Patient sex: M
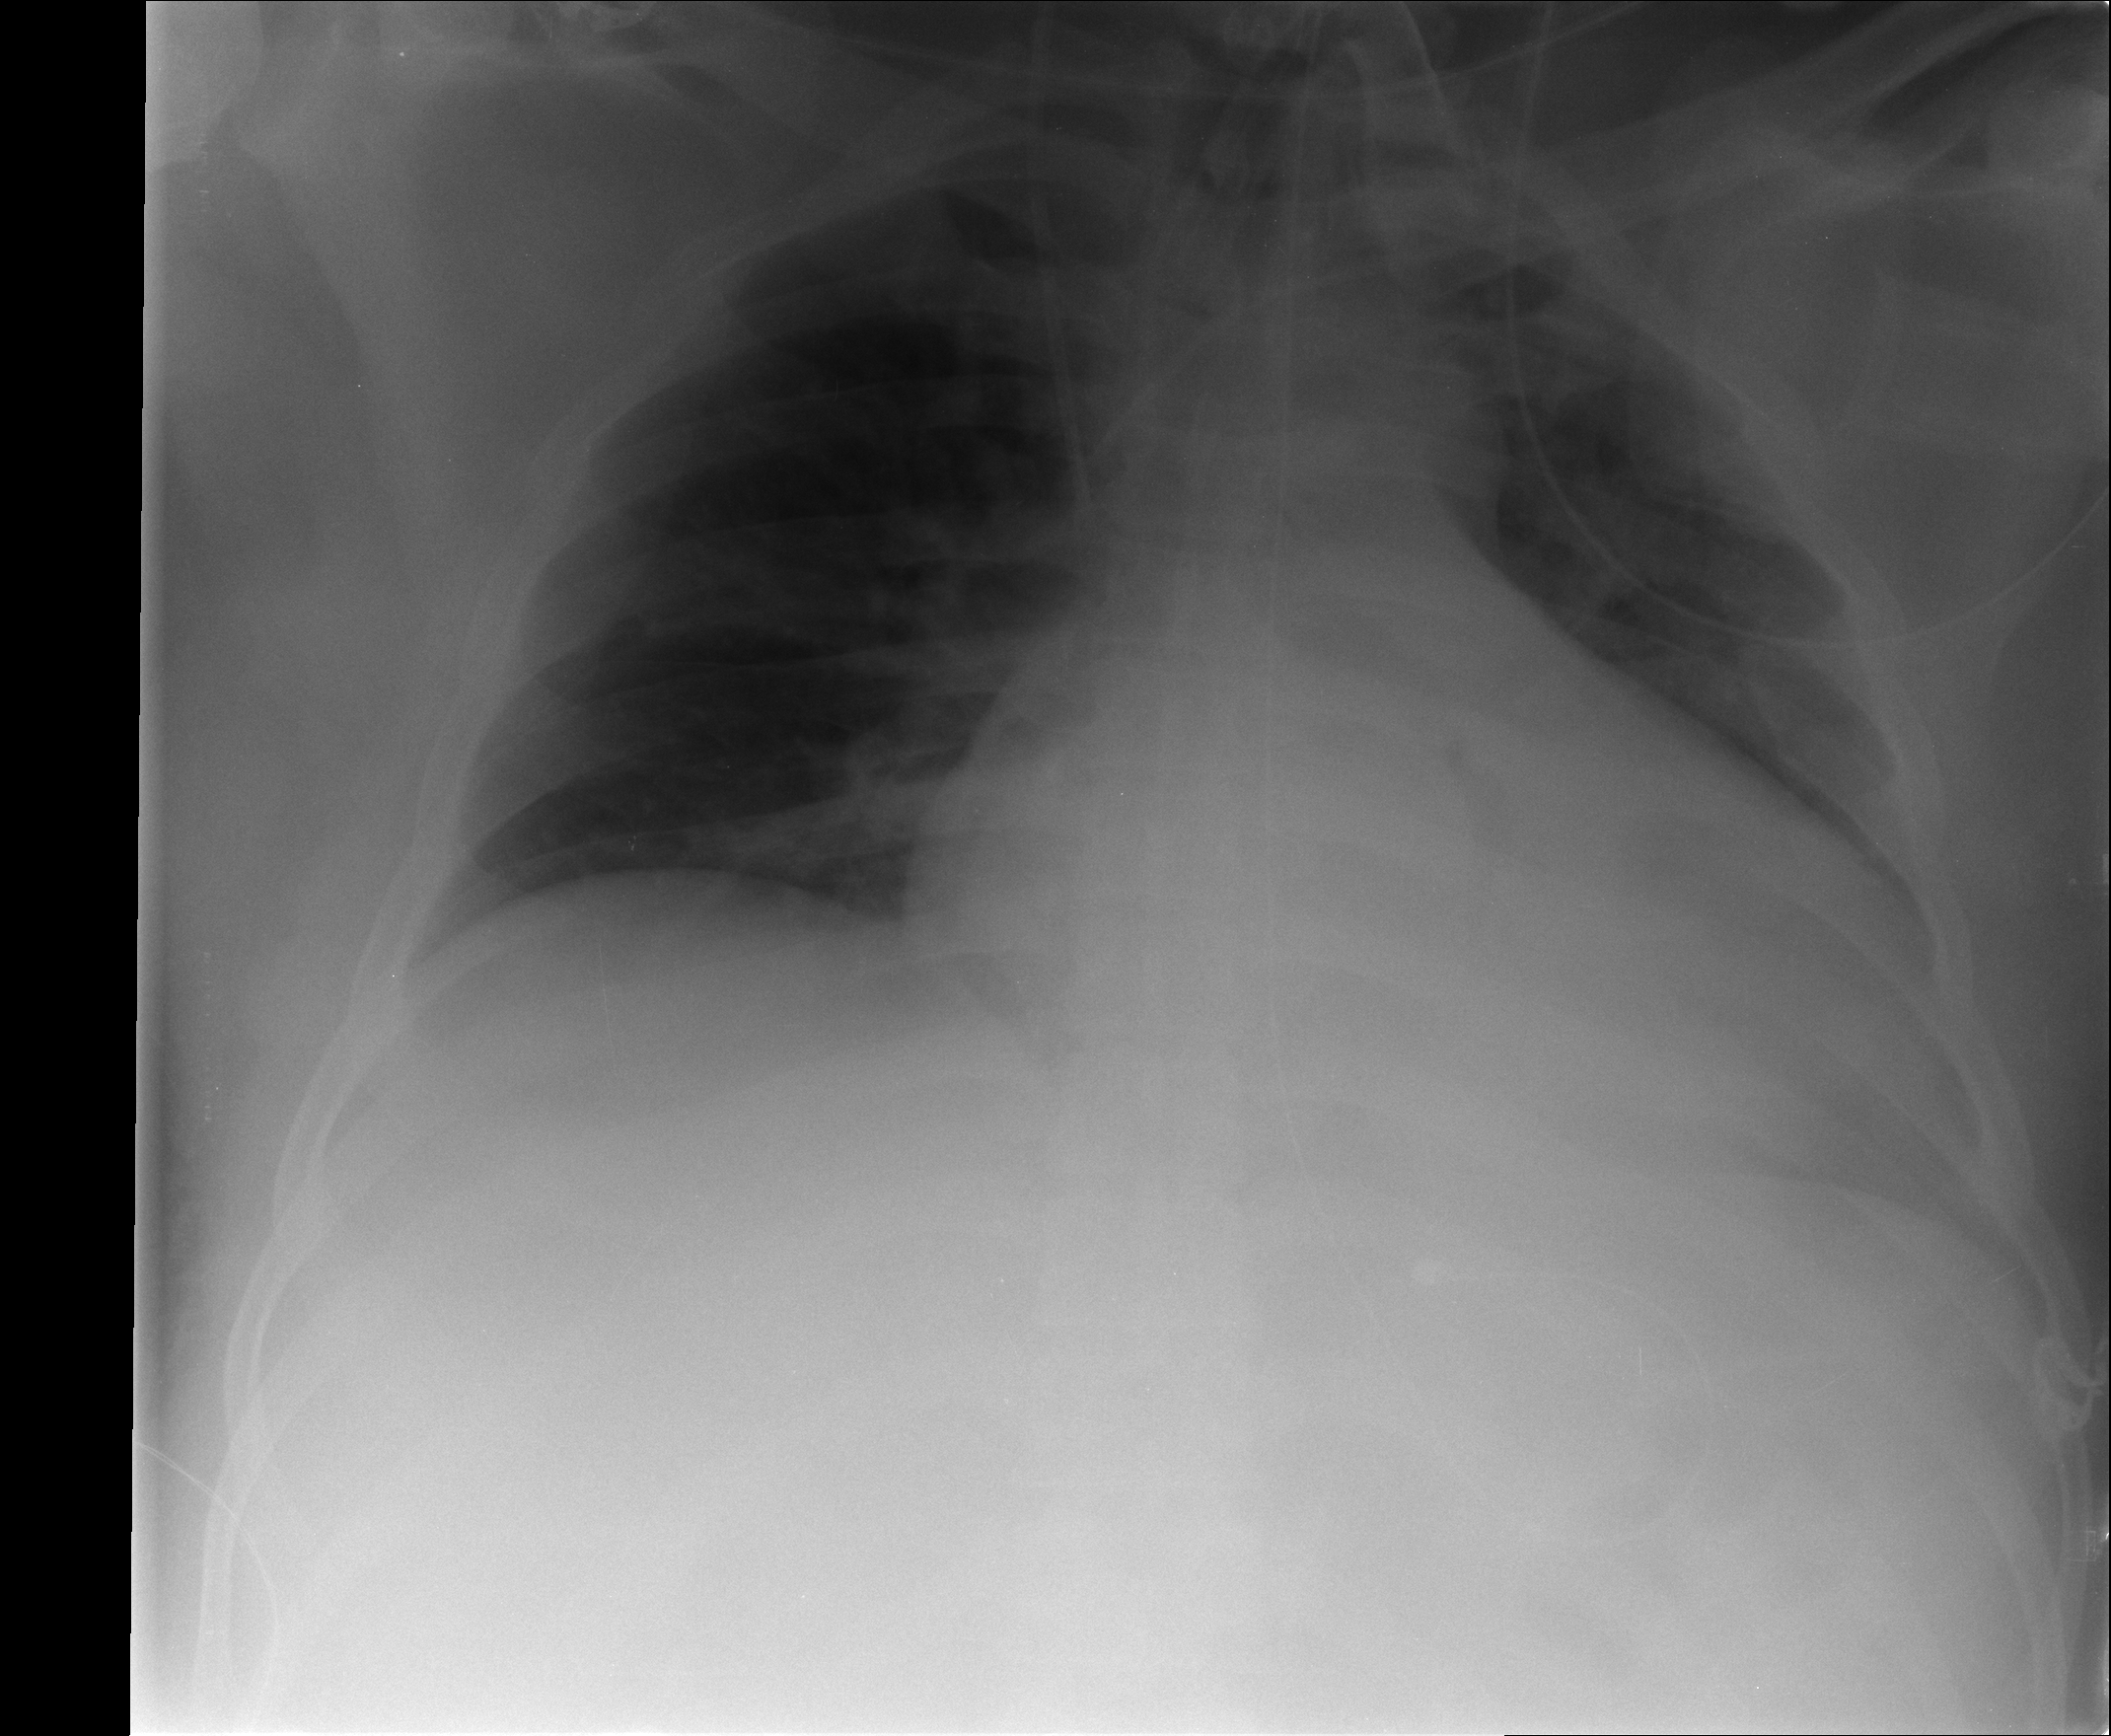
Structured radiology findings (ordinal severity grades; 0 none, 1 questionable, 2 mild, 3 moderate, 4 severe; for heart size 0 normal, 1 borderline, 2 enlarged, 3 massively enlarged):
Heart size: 2
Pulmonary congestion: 2
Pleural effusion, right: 0
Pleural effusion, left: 1
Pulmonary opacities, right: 0
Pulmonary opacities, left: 0
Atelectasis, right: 0
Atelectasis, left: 0